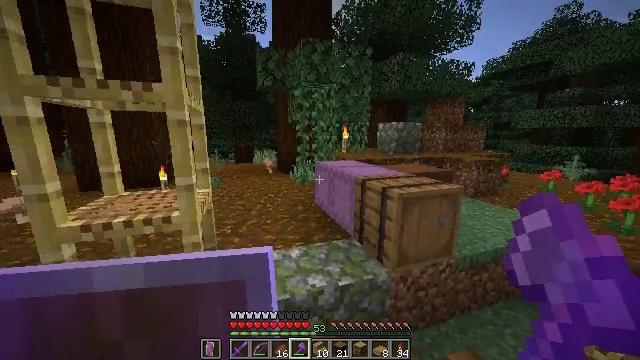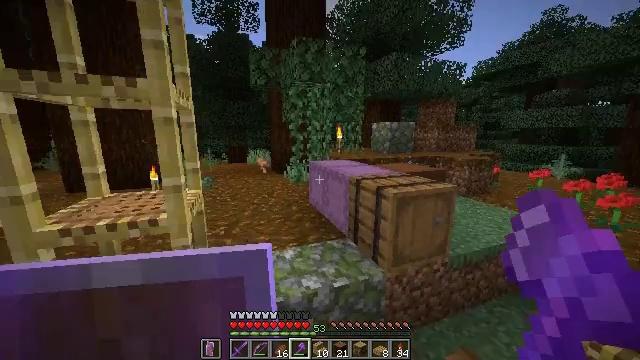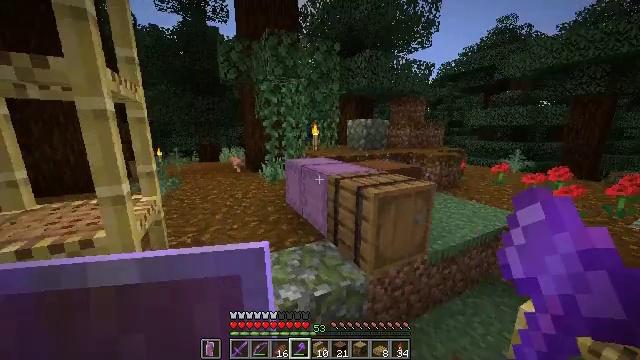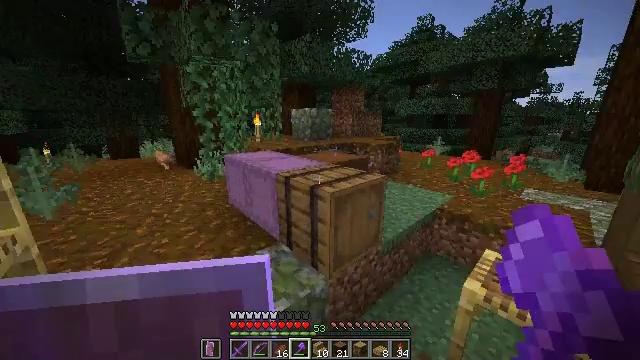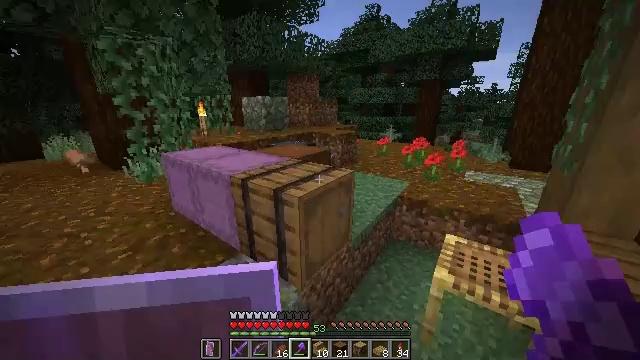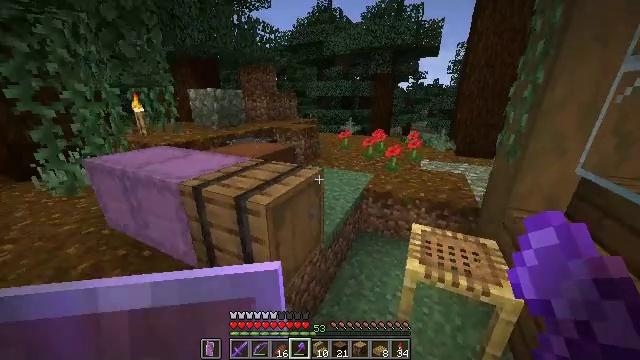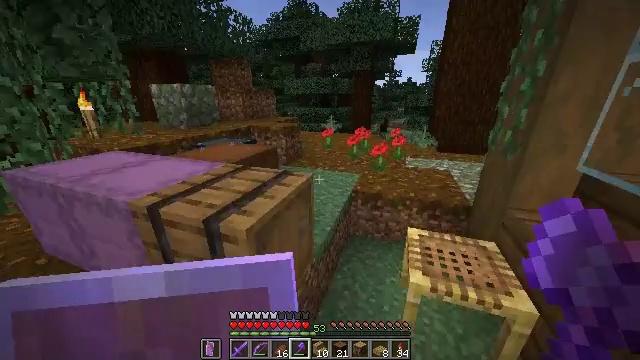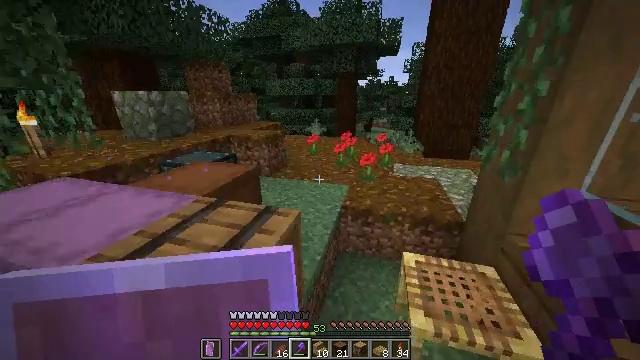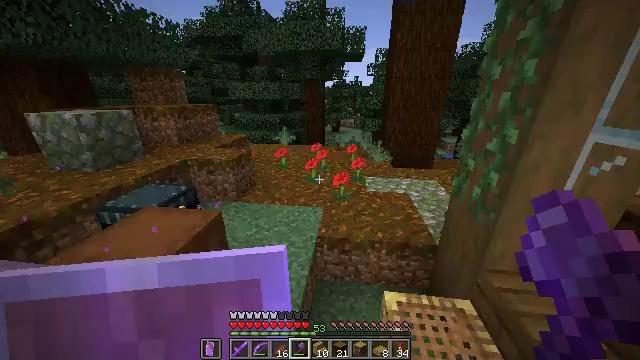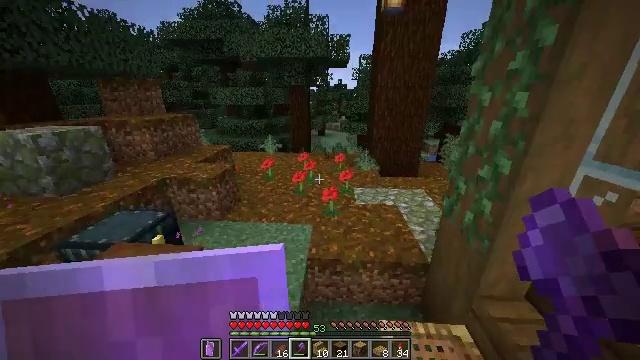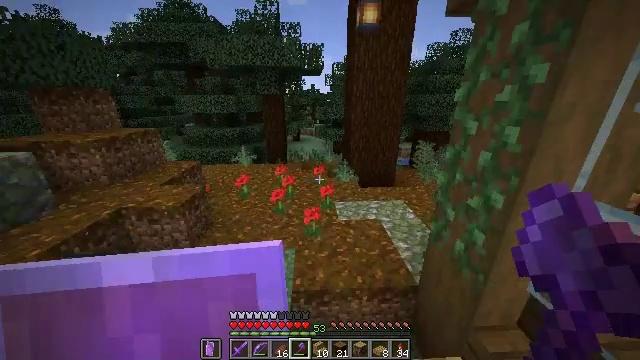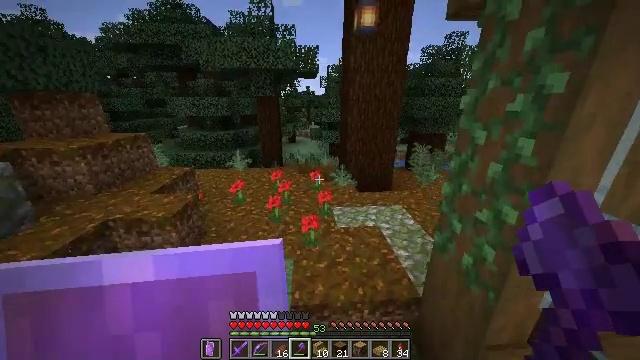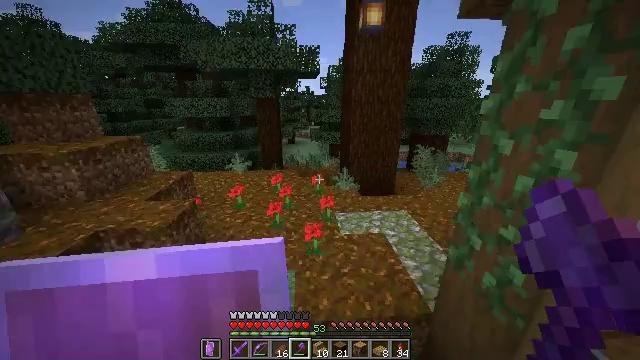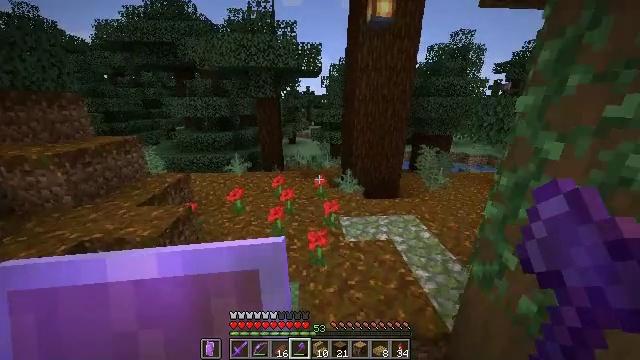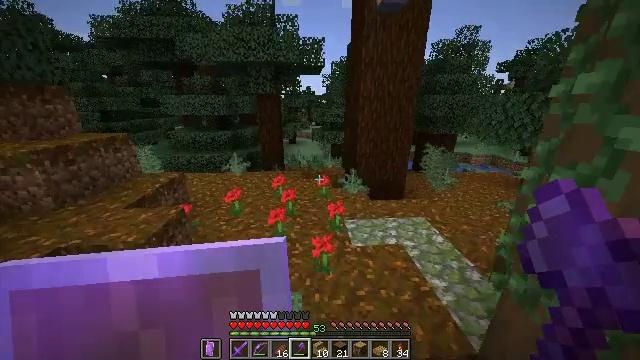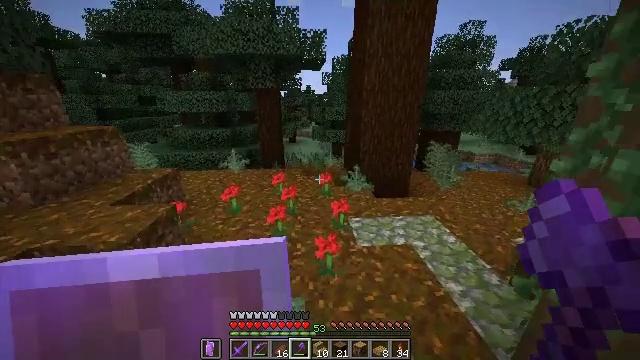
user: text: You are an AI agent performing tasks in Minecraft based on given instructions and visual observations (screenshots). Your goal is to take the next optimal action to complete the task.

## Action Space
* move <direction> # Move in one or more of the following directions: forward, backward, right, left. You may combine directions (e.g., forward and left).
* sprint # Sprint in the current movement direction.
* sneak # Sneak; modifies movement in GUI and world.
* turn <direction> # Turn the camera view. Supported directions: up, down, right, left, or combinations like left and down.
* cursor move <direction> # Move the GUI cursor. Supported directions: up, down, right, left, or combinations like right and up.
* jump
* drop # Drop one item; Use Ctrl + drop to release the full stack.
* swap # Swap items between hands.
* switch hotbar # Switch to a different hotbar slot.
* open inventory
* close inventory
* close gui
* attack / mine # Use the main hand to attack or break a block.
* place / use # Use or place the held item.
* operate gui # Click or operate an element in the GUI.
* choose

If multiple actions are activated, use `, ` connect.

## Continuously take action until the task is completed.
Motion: motion action
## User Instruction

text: Gather oak logs from trees.
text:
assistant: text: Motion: move forward, sprint, turn right
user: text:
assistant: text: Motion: move forward, sprint, turn right
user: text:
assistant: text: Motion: move forward, sprint, turn right and down
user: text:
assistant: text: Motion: move forward, sprint, turn right and down
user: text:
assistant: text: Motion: move forward, sprint, turn right and down
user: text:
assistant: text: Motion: move forward, sprint, turn right
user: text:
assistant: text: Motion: move forward, sprint, turn right, jump
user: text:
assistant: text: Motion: move forward, sprint, turn right, jump
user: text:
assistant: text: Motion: move forward, sprint, turn right, jump
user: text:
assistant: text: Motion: move forward, sprint, turn right, jump
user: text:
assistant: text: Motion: move forward, sprint, turn right
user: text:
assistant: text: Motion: move forward, sprint
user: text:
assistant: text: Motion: move forward, sprint
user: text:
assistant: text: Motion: move forward, sprint
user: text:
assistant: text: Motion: move forward, sprint
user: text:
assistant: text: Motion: move forward, sprint
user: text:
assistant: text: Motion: move forward, sprint, turn right and up
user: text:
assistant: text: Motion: move forward, sprint, turn right and up
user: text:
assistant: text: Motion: move forward, sprint, turn right and up
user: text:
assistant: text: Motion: move forward, sprint, turn right and up
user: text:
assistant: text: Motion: move forward, sprint, turn right
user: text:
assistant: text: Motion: move forward, sprint
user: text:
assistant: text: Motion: move forward, sprint
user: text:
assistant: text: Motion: move forward, sprint, turn right
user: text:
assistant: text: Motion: move forward, sprint, turn right
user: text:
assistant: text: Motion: move forward, sprint, turn right
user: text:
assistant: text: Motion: move forward, sprint
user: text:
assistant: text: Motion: move forward, sprint
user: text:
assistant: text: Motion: move forward, sprint
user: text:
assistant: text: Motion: move forward, sprint